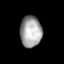
Tissue: skin
Cell type: Epithelial cells
Senescence score: 0.759
Nuclear area (px): 662
Mean DAPI intensity: 162.301